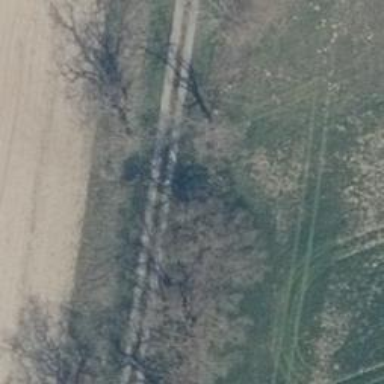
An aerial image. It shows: Row of trees in natural setting.